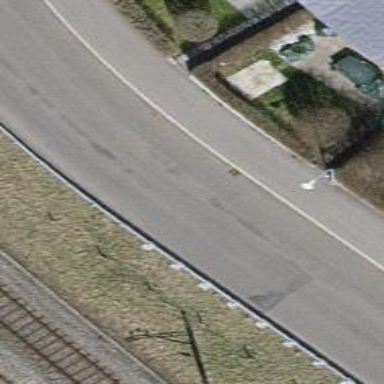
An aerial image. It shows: Guard rail as barrier.